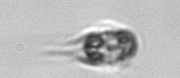
Label: Mesodinium